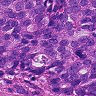
Metastatic tissue present: yes